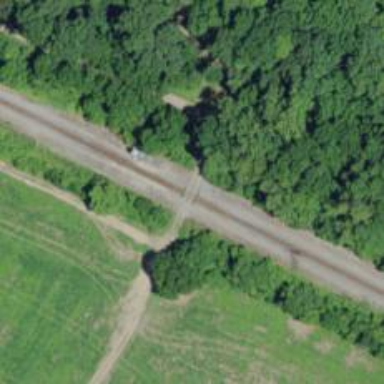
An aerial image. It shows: Railway level crossing.